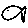
Label: fish